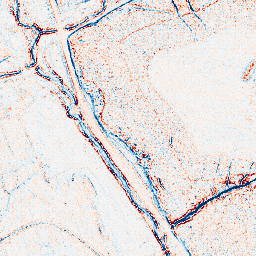
Category: edge_preserving
Decomposition family: bilateral
Decomposition parameters: d: 5
sigma_color: 100
sigma_space: 50
Upsampling method: nearest
Upsampling parameters: scale: 2
Upsampling scale: 2